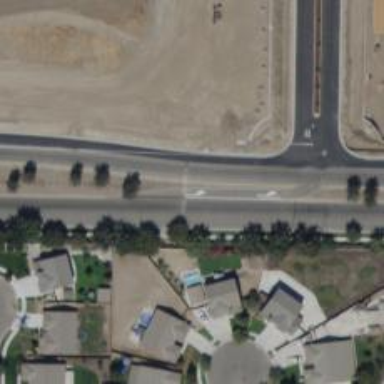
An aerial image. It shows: Secondary link road with asphalt surface.